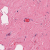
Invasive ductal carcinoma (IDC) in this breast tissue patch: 0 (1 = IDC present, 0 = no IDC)